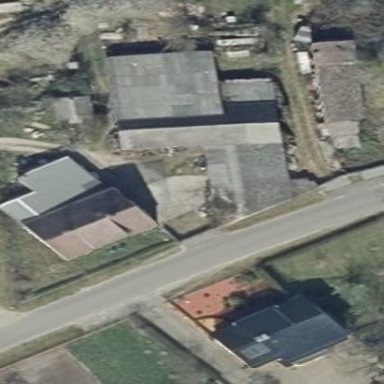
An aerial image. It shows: Building with flat grey roof.